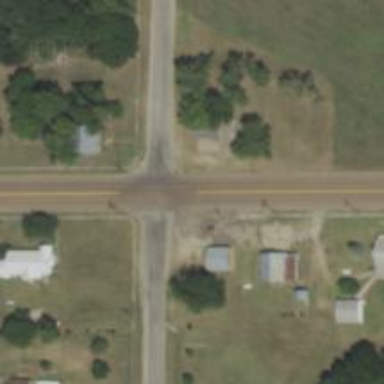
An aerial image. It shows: Stop road.